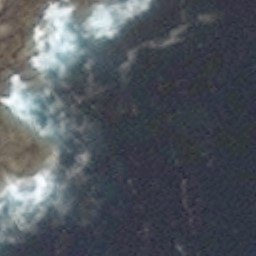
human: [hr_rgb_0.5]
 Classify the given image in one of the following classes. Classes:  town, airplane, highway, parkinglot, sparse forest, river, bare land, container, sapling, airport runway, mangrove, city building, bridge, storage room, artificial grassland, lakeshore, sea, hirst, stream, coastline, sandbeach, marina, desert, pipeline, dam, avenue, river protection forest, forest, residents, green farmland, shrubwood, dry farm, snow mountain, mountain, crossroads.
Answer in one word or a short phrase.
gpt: coastline